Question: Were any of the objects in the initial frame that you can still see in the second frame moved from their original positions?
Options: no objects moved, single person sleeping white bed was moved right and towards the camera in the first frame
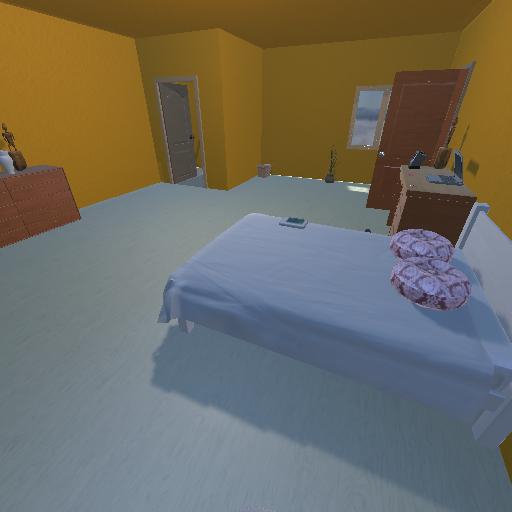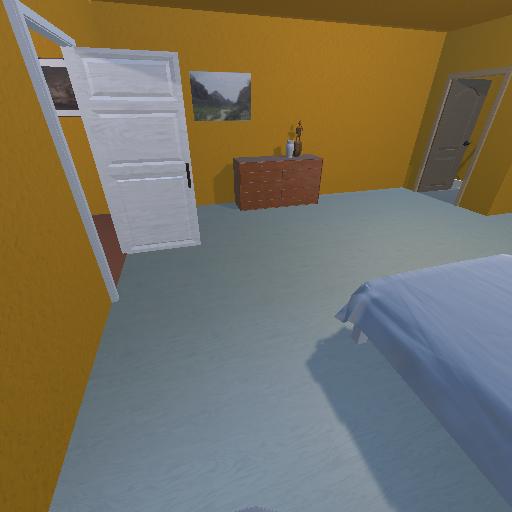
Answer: no objects moved